Interaction volume radius: 10 \u00c5
Interaction volume height: 20 \u00c5
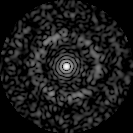
Disorder parameter: 0.8262